Question: I'm trying to copy one vector to another using 'std::copy''
'''
vector<note_name> notes = AppSettings::getAllNotes();
copy(notes.begin(), notes.end(), song.noteList);
'''
The function 'getAllNotes()' returns a 'vector<note_name>' and noteList is a public member of the same type. When I try to run I'm getting:

So I think there's some problem with the fact that the vector uses the type 'note_name', but I don't know how to fix it. Any ideas?
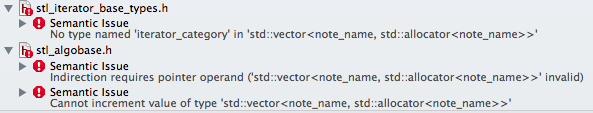
Answer: You need an output , too. If 'noteList' already has the required size, say:
'''
copy(notes.begin(), notes.end(), song.noteList.begin());
'''
If it is empty and you want to the copied range, '#include <iterator>' and say:
'''
copy(notes.begin(), notes.end(), std::back_inserter(song.noteList));
'''
However, as @Mike points out, it may be even simpler to say one of the following:
'''
song.noteList = notes; // keep both
'''
'''
AppSettings::getAllNotes().swap(song.noteList); // dispose of the temporary
'''